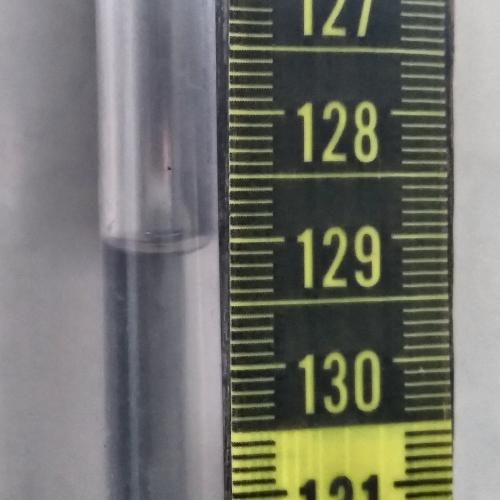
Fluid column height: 129.0 cm